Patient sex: M
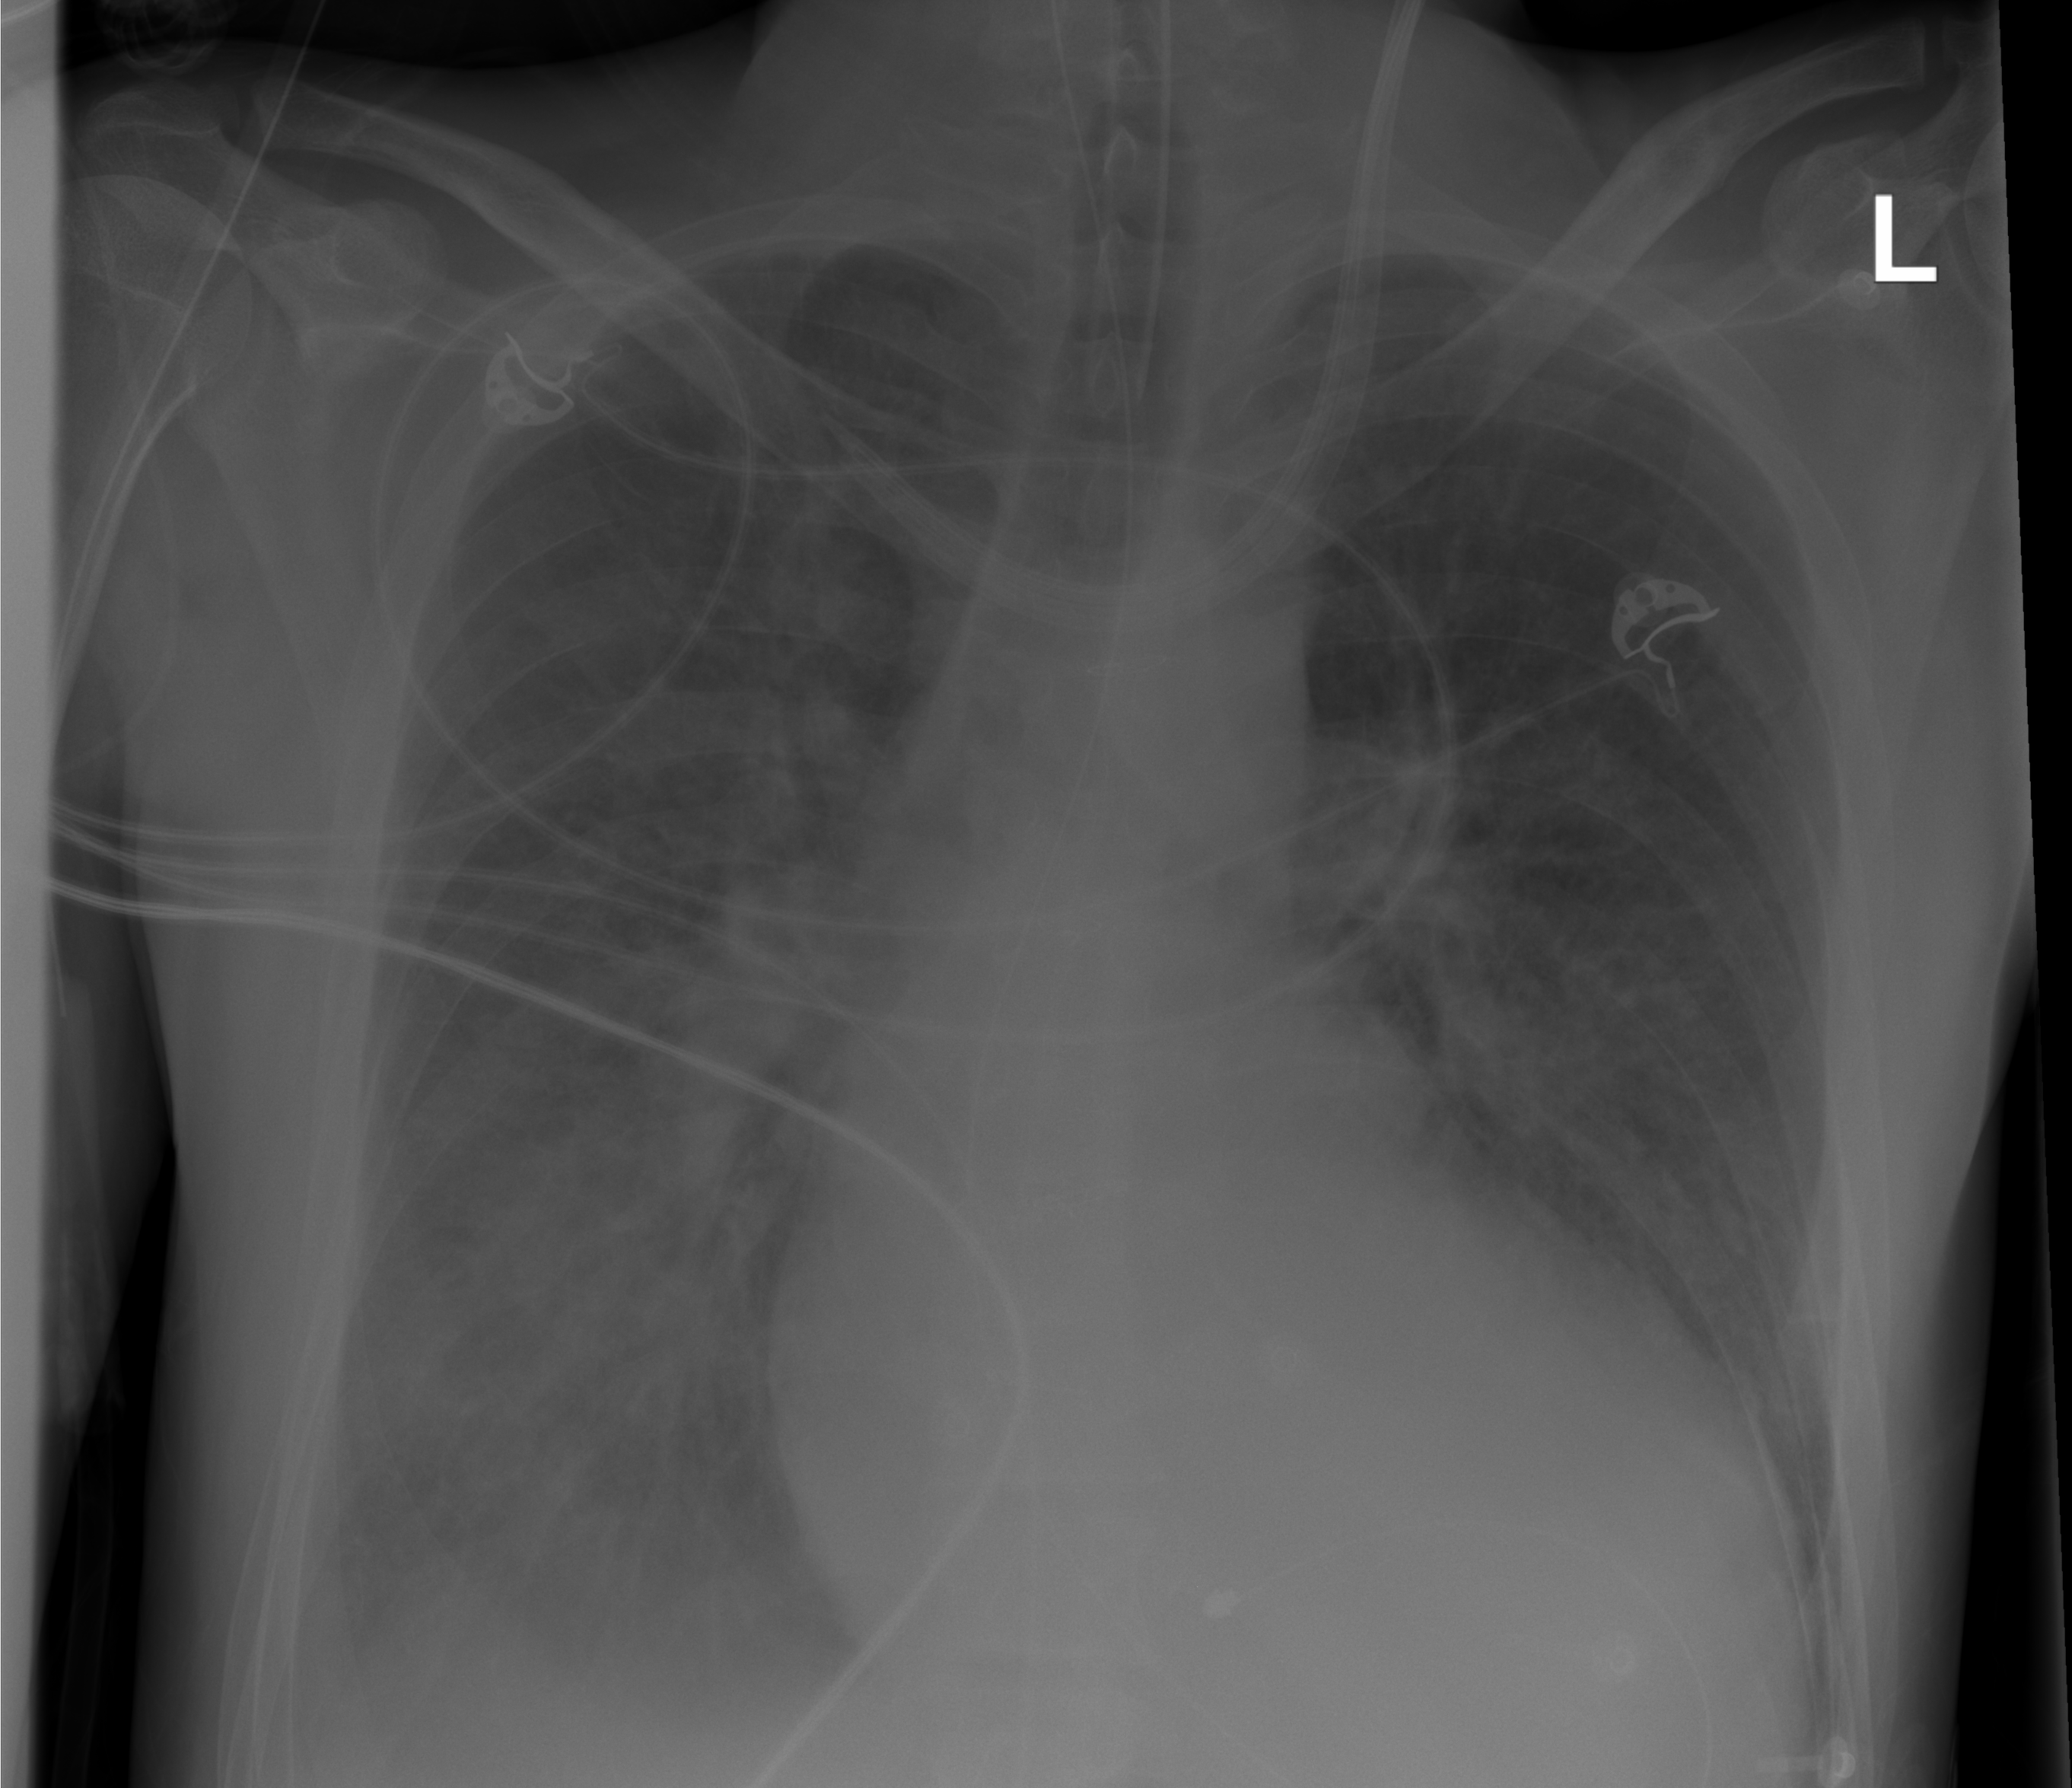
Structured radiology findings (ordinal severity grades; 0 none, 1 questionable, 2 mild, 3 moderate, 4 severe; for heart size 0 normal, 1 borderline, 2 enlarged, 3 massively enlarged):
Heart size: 2
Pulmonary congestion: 3
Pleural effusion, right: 3
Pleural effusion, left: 2
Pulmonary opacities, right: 2
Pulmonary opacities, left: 2
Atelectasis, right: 2
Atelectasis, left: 2